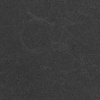
Atmospheric dust classification: dusty